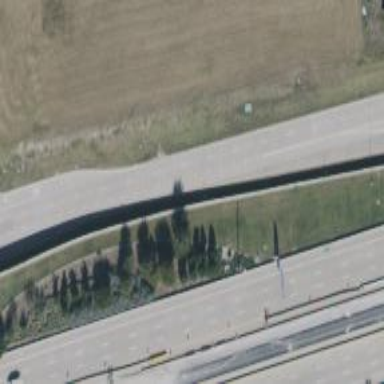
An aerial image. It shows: Secondary road with frontage road.